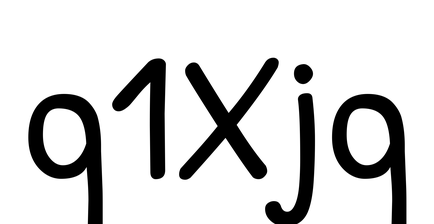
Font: PatrickHand-Regular